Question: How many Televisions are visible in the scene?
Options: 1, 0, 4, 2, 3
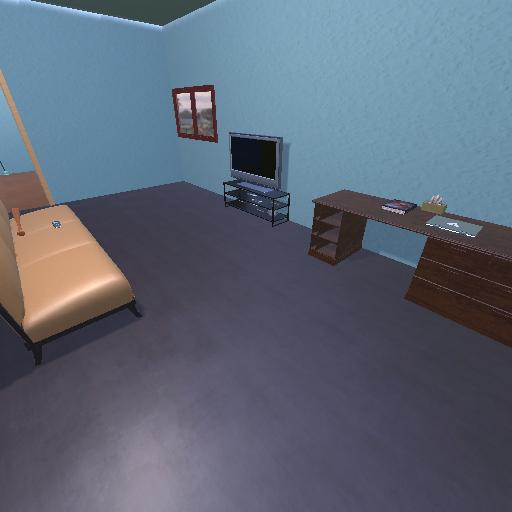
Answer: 1